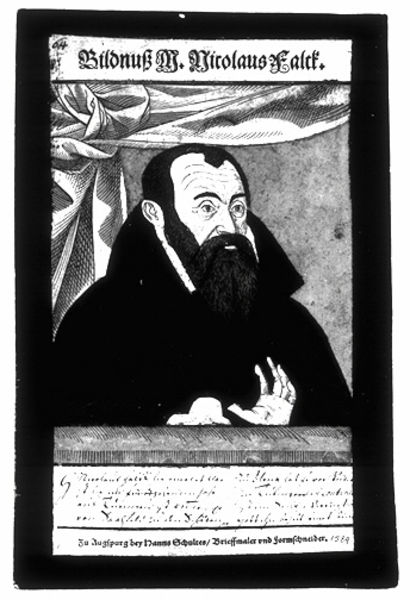
Titel: Bildnis des Nicolaus Falck
Künstler: Hans d.Ä. Schultes
Institution: (Seriendruck)
Schlagwörter: dunkel, hand, kopf, mann, umhang, weiß, finger, geste, grau, hell, hintergrund, mund, nase, ohr, profil, schwarz, stirn, tisch, zeichen, blick, bart, augen, falten, gesicht, kragen, lang, rahmen, vollbart, bildnis, hände, portrait, porträt, vorhang, feld, brüstung, haare, mantel, stoff, blatt, augenbrauen, ohren, holzschnitt, schrift, papier, grafik, graphik, curtain, hands, white, black, collar, face, gray, hair, old, wall, inschrift, brauen, glatze, klavier, print, balken, faltenwurf, augenbraue, raffung, name, buch, balustrade, druck, druckgraphik, schnitt, schwarz-weiss, stich, titel, illustration, text, beschriftung, holzdruck, überschrift, linkshänder, buchdruck, titelbild, pfarrer, bildnid, man, priester, ear, german, mönch, predigt, eyes, gelehrter, black and white, frame, fabric, wrinkles, beard, jacket, writing, letters, legende, drape, letter, pater, cloak, vorhan, inscription, schriftfeld, graphi, reformation, fingers, seriendruck, eyebrows, nikolaus, bildung, script, handfläche, forehead, falk, nicolaus, druckschnitt, falck, nicolaus falck, nikolaus falk, bearded, bildnuß, brows, cloack, title, bildnis nicolaus falck., rolleschwarz, etters, wildnuss